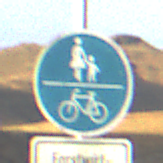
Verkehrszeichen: GemeinsamerGehUndRadweg
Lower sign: BesondereFahrzeugeUndTransportgueter7
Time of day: SunriseSunset
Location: Outdoor (Nature)
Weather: PartlyCloudy
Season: NotSpecified
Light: Natural